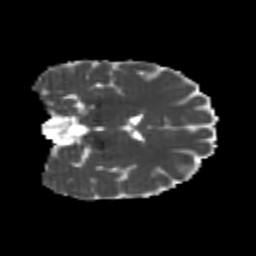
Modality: MD
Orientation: coronal
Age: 23
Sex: female
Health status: healthy
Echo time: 0.074 s